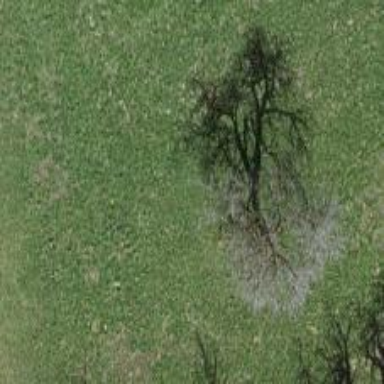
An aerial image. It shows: Single tag "natural: tree."